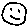
Label: smiley face